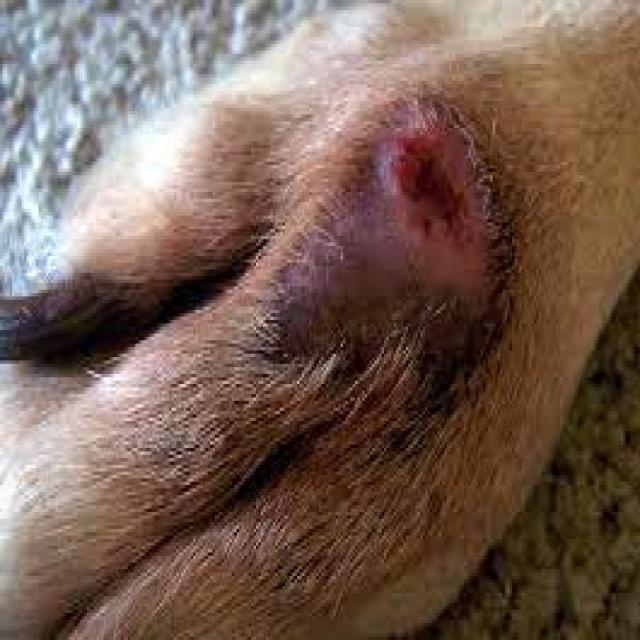
Canine dermatitis — inflammation of the skin presenting with erythema, pruritus, papules, and excoriation. May be allergic, contact, or atopic in origin.